На прямолинейном горизонтальном участке железной дороги стоит вагонетка с ценным грузом. Ночью к ней подкрался похититель. В качестве вспомогательного орудия злоумышленник решил применить невесомый упругий шнур; привязав один конец этого шнура к вагонетке, а другой, взяв в руки, он побежал вдоль железнодорожного полотна с постоянной скоростью $v_{0}$ (см. рисунок).  Через некоторое время похититель очнулся, лежа на вагонетке, которая двигалась со скоростью $v_{1}=1.8 v_{0}$.
Чему равна масса вагонетки с грузом, если масса похитителя $m=80~кг$? Трением качения можно пренебречь, а трение между ботинками и землей достаточно велико.
Опишите, каким образом злоумышленник оказался на вагонетке.
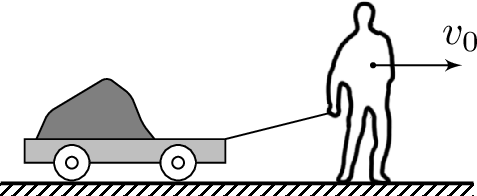
Решение: Рассмотрим движение вагонетки в системе отсчета, связанной с бегущим человеком: благодаря наличию упругого шнура движение описывается уравнением для гармонического колебания и скорость вагонетки изменяется от $-v_{0}$ до $+v_{0}$. В неподвижной системе отсчета скорость вагонетки возрастает от нуля до $2 v_{0}$ (в момент уменьшения силы натяжения шнура до нуля), после чего вагонетка продолжает двигаться со скоростью $2 v_{0}$ вплоть до неупругого столкновения с похитителем. В результате этого столкновения похититель оказывается на вагонетке (и теряет сознание). Из закона сохранения импульса при столкновении$$M 2 v_{0}+m v_{0}=1.8 (m+M) v_{0}$$получаем $M=4 m=320~кг$.
Ответ: $$ M=320~кг. $$
Темы:
T, Механика, Динамика, Всероссийские, Упругость